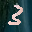
Label: 3